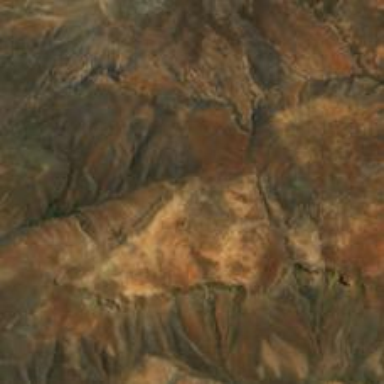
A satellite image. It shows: Beautiful plateau in nature.